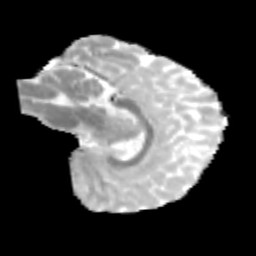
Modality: MD
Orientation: sagittal
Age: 13
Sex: male
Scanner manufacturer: siemens
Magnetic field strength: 3 T
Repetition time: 3.8 s
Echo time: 0.07 s